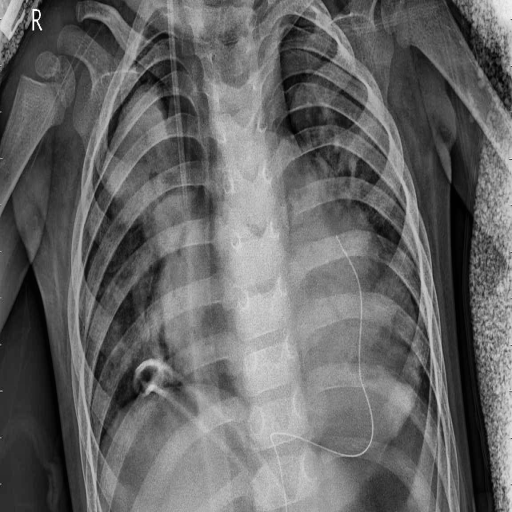
Finding: PNEUMONIA